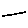
Label: line